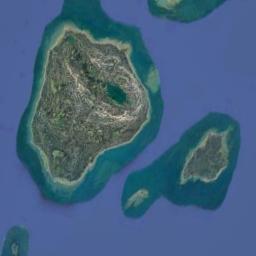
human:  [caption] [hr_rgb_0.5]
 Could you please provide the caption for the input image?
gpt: There are many islands of different shapes and sizes .

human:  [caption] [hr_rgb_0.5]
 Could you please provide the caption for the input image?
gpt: The archipelago with some islands of different sizes is surrounded by light blue waters .

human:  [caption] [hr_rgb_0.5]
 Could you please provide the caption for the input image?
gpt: There are several green islands on a blue sea .

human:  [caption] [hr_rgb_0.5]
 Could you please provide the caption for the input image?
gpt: There are three or five small islands on the blue sea, And the islands have green and yellow-brown intersecting colors .

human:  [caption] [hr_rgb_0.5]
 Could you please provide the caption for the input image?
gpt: The island is surrounded by sea .